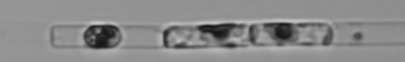
Label: Guinardia_delicatula_TAG_internal_parasite